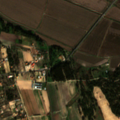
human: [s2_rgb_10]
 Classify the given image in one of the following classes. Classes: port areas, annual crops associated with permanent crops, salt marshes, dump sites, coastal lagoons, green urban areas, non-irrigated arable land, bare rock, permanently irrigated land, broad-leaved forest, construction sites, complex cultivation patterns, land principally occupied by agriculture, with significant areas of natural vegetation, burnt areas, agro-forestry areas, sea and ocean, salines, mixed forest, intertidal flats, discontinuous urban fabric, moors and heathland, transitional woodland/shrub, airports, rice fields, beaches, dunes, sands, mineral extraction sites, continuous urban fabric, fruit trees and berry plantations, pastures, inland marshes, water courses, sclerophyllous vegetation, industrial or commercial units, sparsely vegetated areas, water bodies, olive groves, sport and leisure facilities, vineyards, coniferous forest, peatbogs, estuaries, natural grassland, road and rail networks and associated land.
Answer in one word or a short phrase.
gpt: permanently irrigated land, rice fields, complex cultivation patterns, coniferous forest, transitional woodland/shrub